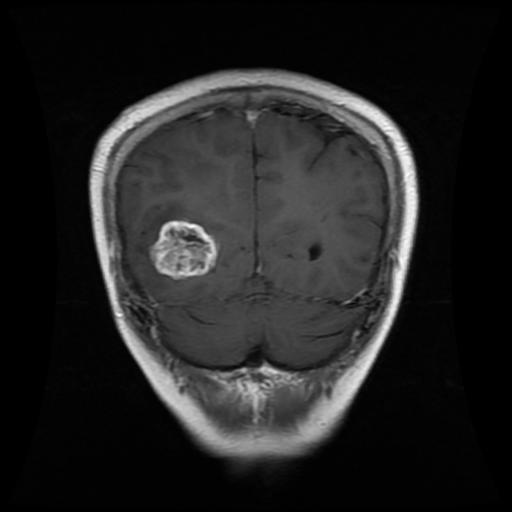
Label: glioma